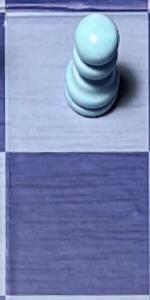
Label: Empty